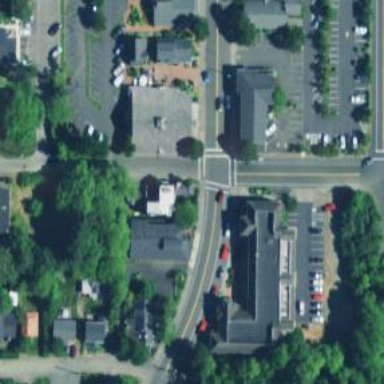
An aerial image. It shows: Uncontrolled road crossing.